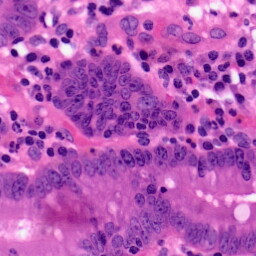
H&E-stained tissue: Pancreatic